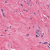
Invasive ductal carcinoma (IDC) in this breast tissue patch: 0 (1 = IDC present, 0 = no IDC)